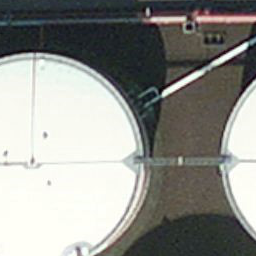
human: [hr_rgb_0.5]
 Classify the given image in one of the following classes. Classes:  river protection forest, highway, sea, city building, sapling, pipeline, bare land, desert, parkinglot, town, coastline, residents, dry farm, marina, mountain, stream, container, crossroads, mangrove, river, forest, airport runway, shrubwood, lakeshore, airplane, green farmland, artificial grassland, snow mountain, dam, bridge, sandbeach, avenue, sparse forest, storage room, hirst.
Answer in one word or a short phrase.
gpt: storage room